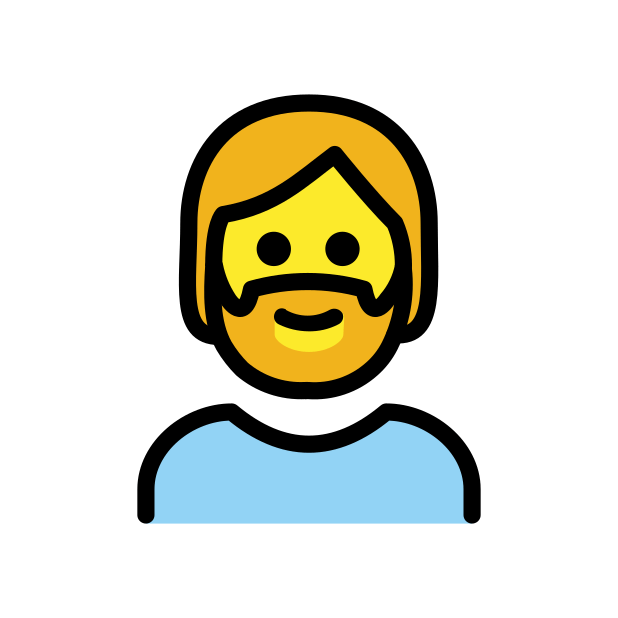
person: beard